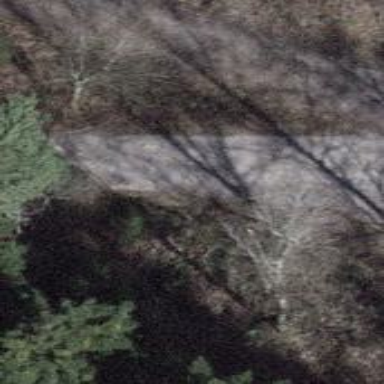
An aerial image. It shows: Well-maintained track road with grade 1 tracktype.